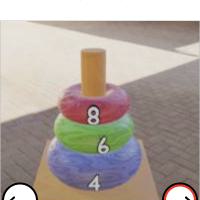
Task: sum
Answer: 18